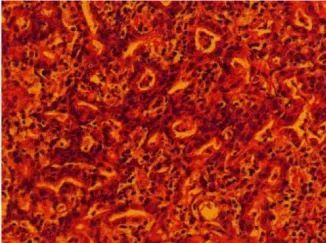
Pathology and imaging data of patient 1. (C) The CT of the patient after four cycles of combined chemotherapy.
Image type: pathology (immunostaining)